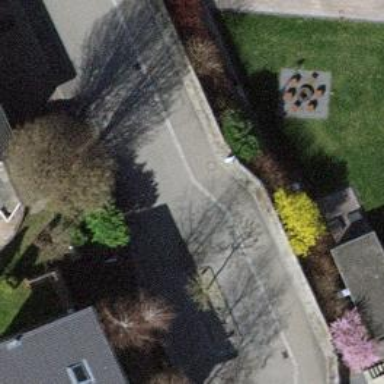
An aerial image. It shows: Bollard barrier.